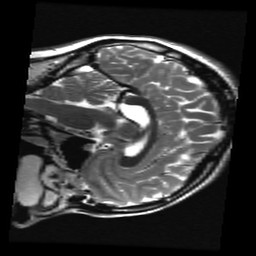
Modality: T2w
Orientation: sagittal
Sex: female
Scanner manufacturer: ge
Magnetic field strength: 3 T
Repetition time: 5 s
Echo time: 0.101 s